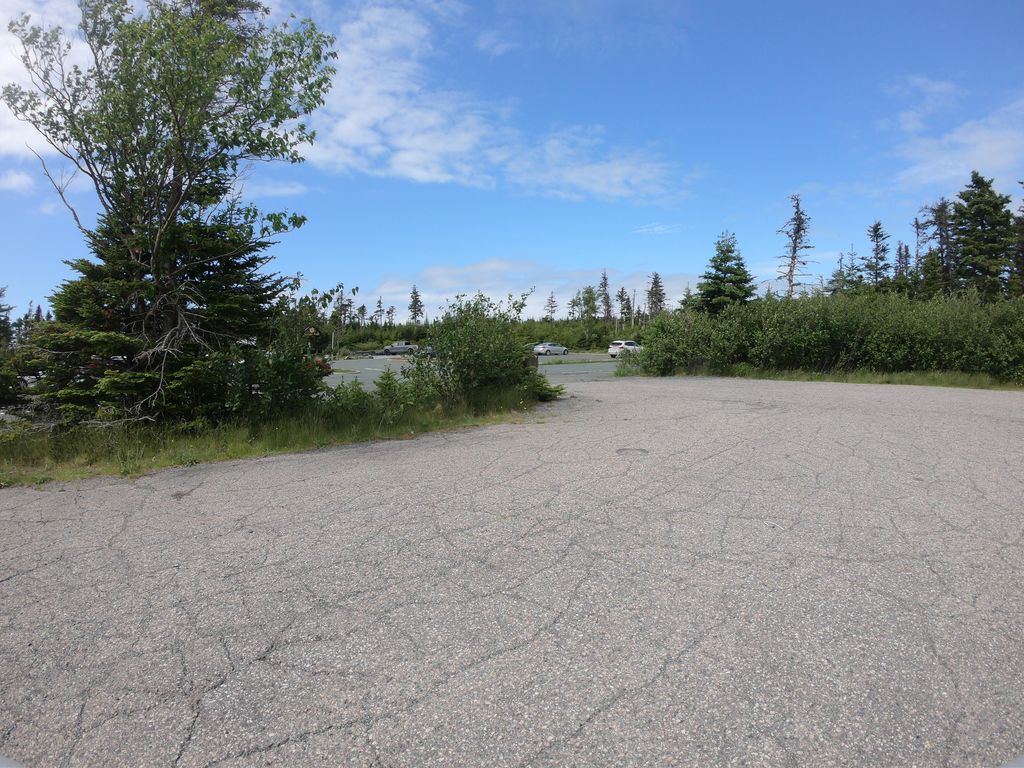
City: st_johns